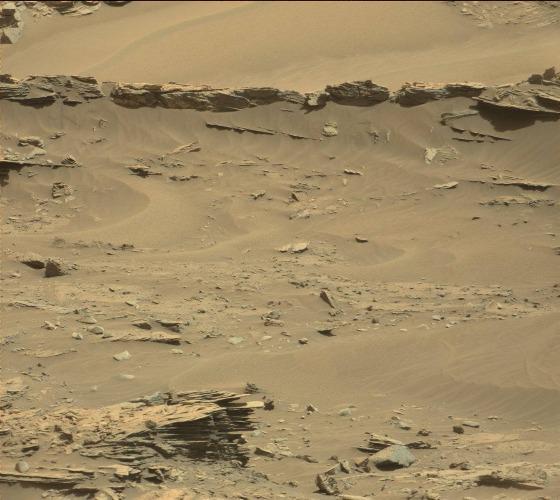
Terrain classes present: Bedrock, Gravel / Sand / Soil, Rock, Shadow